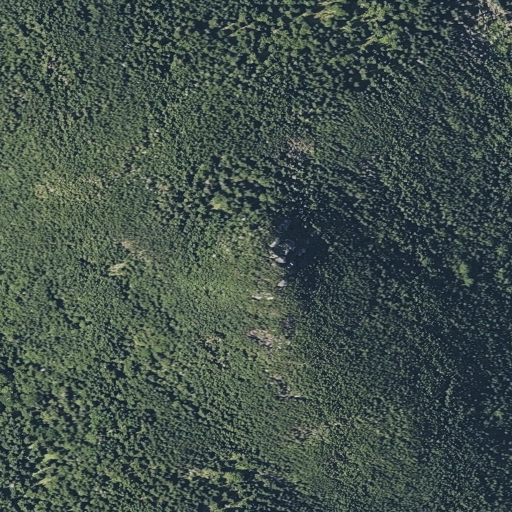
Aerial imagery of mountain in Maine named Mount Veto containing evergreen forest, mixed forest, and deciduous forest